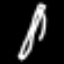
Label: pencil